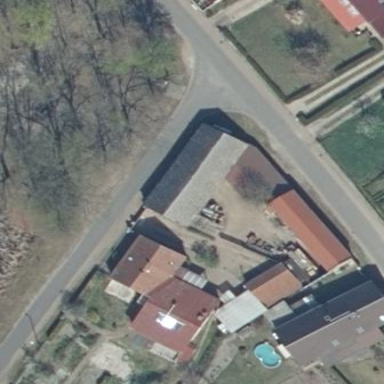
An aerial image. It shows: Farm auxiliary building with gabled roof.